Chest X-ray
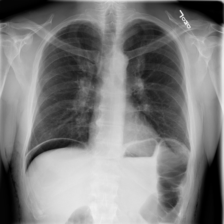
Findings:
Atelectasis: negative
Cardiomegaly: negative
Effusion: positive
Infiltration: negative
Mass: negative
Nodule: negative
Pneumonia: negative
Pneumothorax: negative
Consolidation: negative
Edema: negative
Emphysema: positive
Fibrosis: negative
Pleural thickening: negative
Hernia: negative